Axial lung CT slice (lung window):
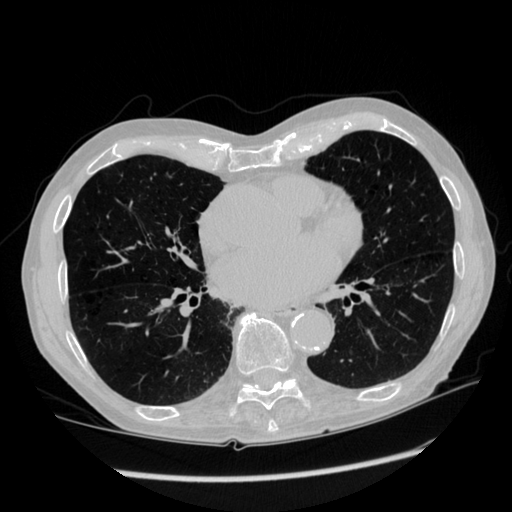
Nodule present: no